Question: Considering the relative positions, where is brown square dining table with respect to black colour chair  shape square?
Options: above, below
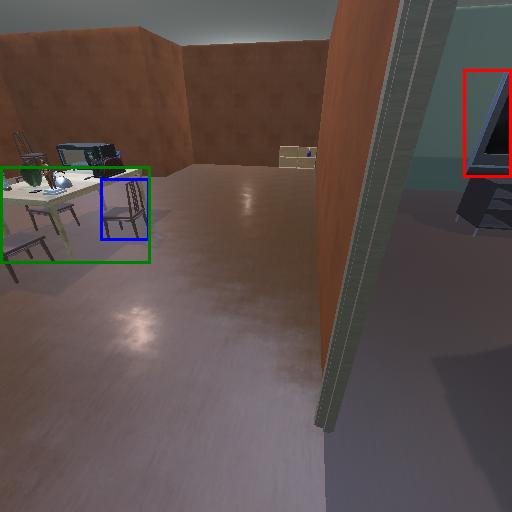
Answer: above